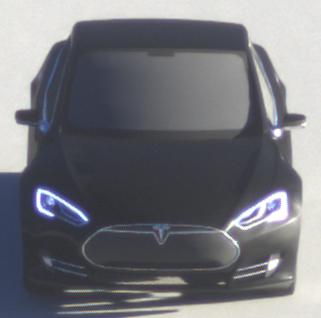
Make: Tesla
Model: Model S 60
Detailed model: Model S
Model produced from: 2013/10
Model produced until: 2014/10
Doors: 5
Color: black
Road condition: dry road
Daytime: sunrise or sunset
Contrast: high contrast